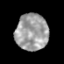
Tissue: prostate
Cell type: T cells
Senescence score: 0.3512
Nuclear area (px): 1164
Mean DAPI intensity: 160.179